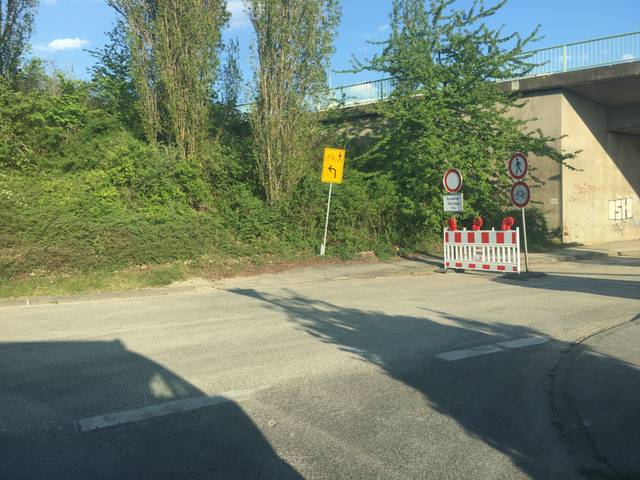
Region: Germany
Coordinates: 51.028, 6.948